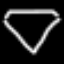
Label: diamond